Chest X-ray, AP view. Patient: 33 years old, sex M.
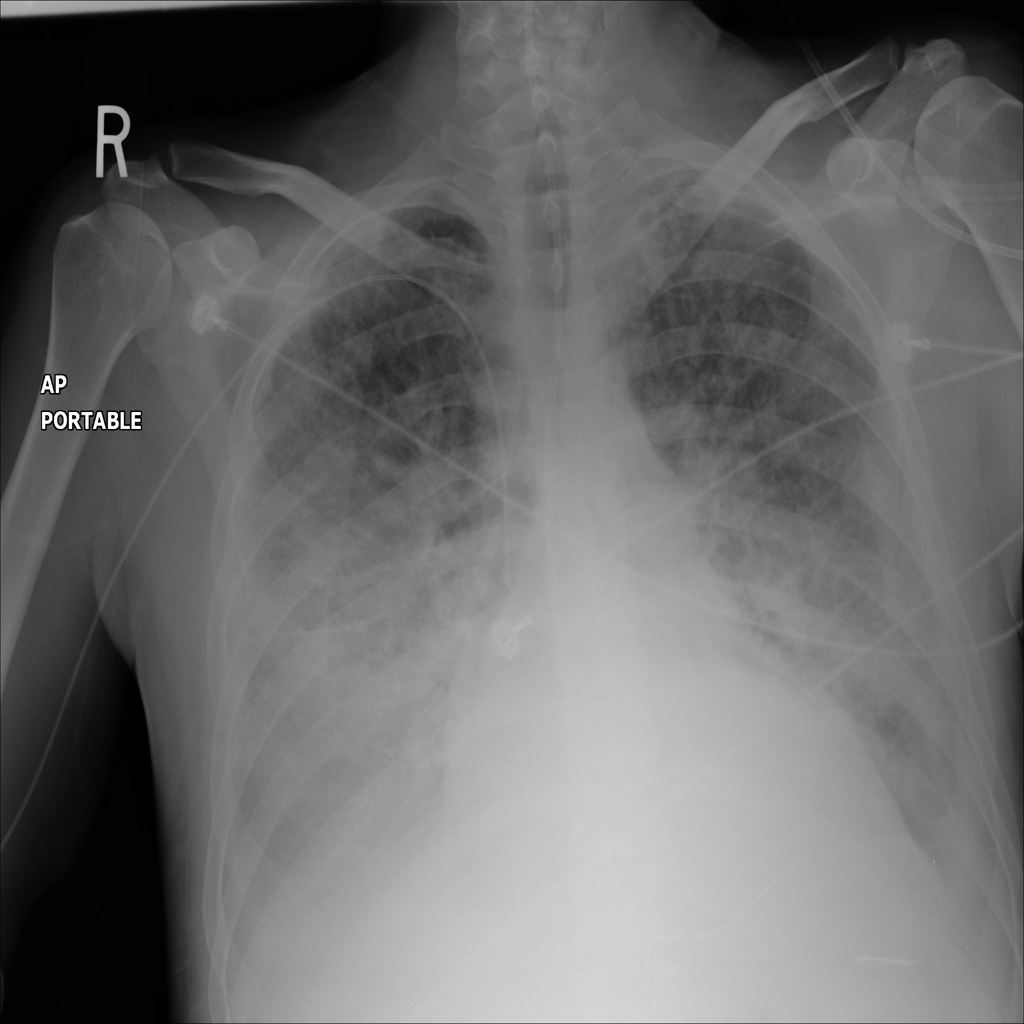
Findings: Effusion, Infiltration